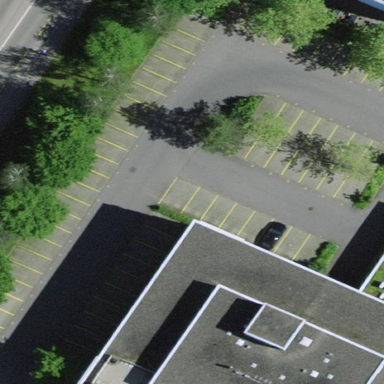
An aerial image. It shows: Parking available on the street side.